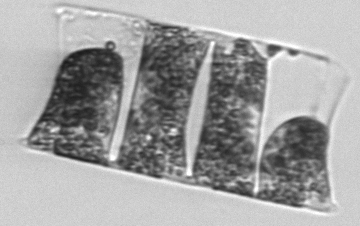
Label: Hemiaulus_membranaceus